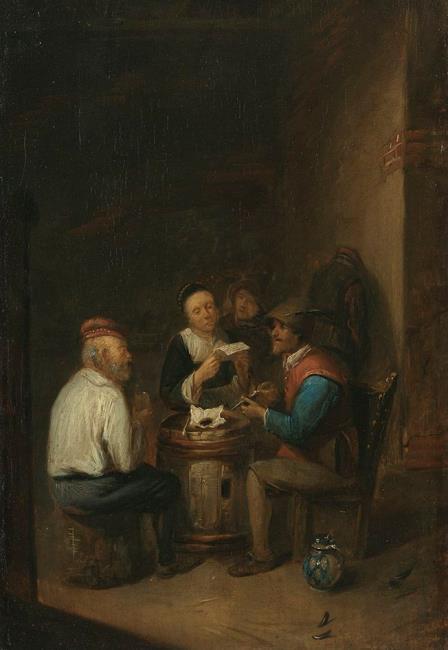
Title: Woman with a letter in a tavern
Artist: Gillis van Tilborgh (II) according to website Alte Pinakothek Munich, retrieved June 2018
Earliest date: 1640
Latest date: 1678
Genre: painting
Iconography: Tobacco
Keywords: genre, woman, letter in the hand, man, hat, pipe, barrel (container), claret jug